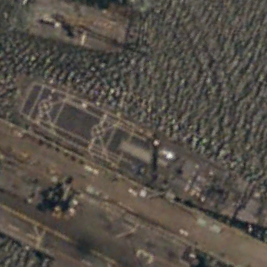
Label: combat